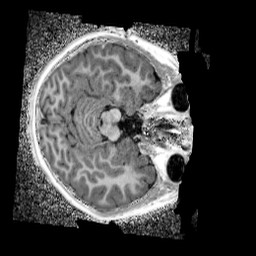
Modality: UNIT1_denoised
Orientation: axial
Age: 9
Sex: female
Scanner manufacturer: siemens
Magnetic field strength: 3 T
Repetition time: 4 s
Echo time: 0.00299 s